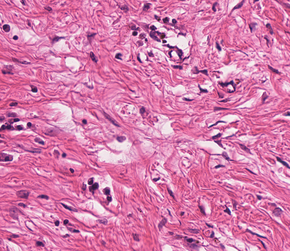
Tumor epithelial tissue: no
Tumor-associated stroma tissue: yes
Normal tissue: no